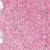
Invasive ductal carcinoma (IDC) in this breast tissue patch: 0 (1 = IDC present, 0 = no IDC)